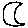
Label: moon